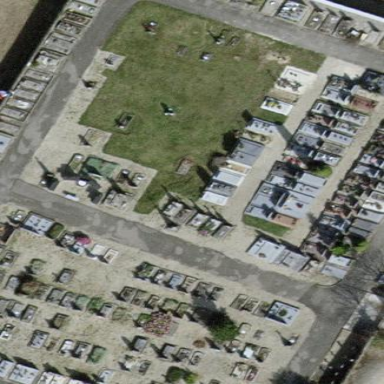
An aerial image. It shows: Cemetery.